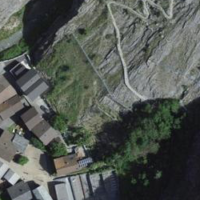
EUNIS habitat code: 52
Species observed at this site:
Parnassius apollo
Podarcis muralis
Melanargia galathea